Question: I tried to parse some strings from this JSON-site:

I wrote this code with asynctask:
'''
package com.example.nortti.jsonexample;
import android.app.Activity;
import android.app.ProgressDialog;
import android.os.AsyncTask;
import android.os.Bundle;
import android.view.View;
import android.widget.Button;
import android.widget.TextView;
import android.widget.Toast;
import org.json.JSONArray;
import org.json.JSONException;
import org.json.JSONObject;
public class MainActivity extends Activity {
TextView txView;
//URL to get JSON Array
private static String url = "http://localhost:10101/api/stats/1";
//JSON Node Names
private static final String TAG_USER = "";
private static final String TAG_NAME = "PersonName";
private static final String TAG_EMAIL = "Rank";
JSONArray user;
@Override
protected void onCreate(Bundle savedInstanceState) {
super.onCreate(savedInstanceState);
user = null;
new JSONParse().execute();
}
private class JSONParse extends AsyncTask<String, String, JSONObject> {
private ProgressDialog pDialog;
@Override
protected void onPreExecute() {
super.onPreExecute();
txView = (TextView)findViewById(R.id.txView);
pDialog = new ProgressDialog(MainActivity.this);
pDialog.setMessage("Getting Data ...");
pDialog.setIndeterminate(false);
pDialog.setCancelable(true);
pDialog.show();
}
@Override
protected JSONObject doInBackground(String... args) {
JSONParser jParser = new JSONParser();
// Getting JSON from URL
JSONObject json = jParser.getJSONFromUrl(url);
return json;
}
@Override
protected void onPostExecute(JSONObject json) {
pDialog.dismiss();
try {
// Getting JSON Array
user = json.getJSONArray("ArrayOfCommonStatViewModel");
Toast.makeText(getApplication(),user.toString(),Toast.LENGTH_SHORT).show();
JSONObject c = user.getJSONObject(0);
// Storing JSON item in a Variable
String name = c.getString(TAG_NAME);
String email = c.getString(TAG_EMAIL);
//Set JSON Data in TextView
txView.setText(name+" " +email);
} catch (JSONException e) {
e.printStackTrace();
}
}
}
}
'''
And I have another class like:
'''
import android.util.Log;
import org.apache.http.HttpEntity;
import org.apache.http.HttpResponse;
import org.apache.http.client.ClientProtocolException;
import org.apache.http.client.methods.HttpGet;
import org.apache.http.client.methods.HttpPost;
import org.apache.http.impl.client.DefaultHttpClient;
import org.json.JSONException;
import org.json.JSONObject;
import java.io.BufferedReader;
import java.io.IOException;
import java.io.InputStream;
import java.io.InputStreamReader;
import java.io.UnsupportedEncodingException;
public class JSONParser {
static InputStream is = null;
static JSONObject jObj = null;
static String json = "";
// constructor
public JSONParser() {
}
public JSONObject getJSONFromUrl(String url) {
// Making HTTP request
try {
// defaultHttpClient
DefaultHttpClient httpClient = new DefaultHttpClient();
HttpGet httpPost = new HttpGet(url);
HttpResponse httpResponse = httpClient.execute(httpPost);
HttpEntity httpEntity = httpResponse.getEntity();
is = httpEntity.getContent();
} catch (UnsupportedEncodingException e) {
e.printStackTrace();
} catch (ClientProtocolException e) {
e.printStackTrace();
} catch (IOException e) {
e.printStackTrace();
}
try {
BufferedReader reader = new BufferedReader(new InputStreamReader(
is, "iso-8859-1"), 8);
StringBuilder sb = new StringBuilder();
String line = null;
while ((line = reader.readLine()) != null) {
sb.append(line + "n");
}
is.close();
json = sb.toString();
} catch (Exception e) {
Log.e("Buffer Error", "Error converting result " + e.toString());
}
// try parse the string to a JSON object
try {
jObj = new JSONObject(json);
} catch (JSONException e) {
Log.e("JSON Parser", "Error parsing data " + e.toString());
}
// return JSON String
return jObj;
}
}
'''
But it says that I have a 'NullPointerException'
I want to get a JSONArray to get information and put it into a 'ListView'.
UPD: Here is JSON screenshot <URL>
UPD2: full log
'''
12-17 14:17:03.712 20308-20308/com.example.nortti.politrange E/AndroidRuntime: FATAL EXCEPTION: main
Process: com.example.nortti.politrange, PID: 20308
android.os.NetworkOnMainThreadException
at android.os.StrictMode$AndroidBlockGuardPolicy.onNetwork(StrictMode.java:1147)
at java.net.InetAddress.lookupHostByName(InetAddress.java:418)
at java.net.InetAddress.getAllByNameImpl(InetAddress.java:252)
at java.net.InetAddress.getAllByName(InetAddress.java:215)
at org.apache.http.impl.conn.SystemDefaultDnsResolver.resolve(SystemDefaultDnsResolver.java:44)
at org.apache.http.impl.conn.HttpClientConnectionOperator.connect(HttpClientConnectionOperator.java:102)
at org.apache.http.impl.conn.PoolingHttpClientConnectionManager.connect(PoolingHttpClientConnectionManager.java:318)
at org.apache.http.impl.execchain.MainClientExec.establishRoute(MainClientExec.java:373)
at org.apache.http.impl.execchain.MainClientExec.execute(MainClientExec.java:225)
at org.apache.http.impl.execchain.ProtocolExec.execute(ProtocolExec.java:195)
at org.apache.http.impl.execchain.RetryExec.execute(RetryExec.java:86)
at org.apache.http.impl.execchain.RedirectExec.execute(RedirectExec.java:108)
at org.apache.http.impl.client.InternalHttpClient.doExecute(InternalHttpClient.java:178)
at org.apache.http.impl.client.CloseableHttpClient.execute(CloseableHttpClient.java:82)
at org.apache.http.impl.client.CloseableHttpClient.execute(CloseableHttpClient.java:106)
at com.example.nortti.politrange.utils.WebApiAdapter.select(WebApiAdapter.java:33)
at com.example.nortti.politrange.intefaces.impls.PersonCatalog.populateData(PersonCatalog.java:37)
at com.example.nortti.politrange.views.GeneralFragment.listData(GeneralFragment.java:65)
at com.example.nortti.politrange.views.GeneralFragment.onClick(GeneralFragment.java:88)
at android.view.View.performClick(View.java:4756)
at android.view.View$PerformClick.run(View.java:19761)
at android.os.Handler.handleCallback(Handler.java:739)
at android.os.Handler.dispatchMessage(Handler.java:95)
at android.os.Looper.loop(Looper.java:135)
at android.app.ActivityThread.main(ActivityThread.java:5253)
at java.lang.reflect.Method.invoke(Native Method)
at java.lang.reflect.Method.invoke(Method.java:372)
at com.android.internal.os.ZygoteInit$MethodAndArgsCaller.run(ZygoteInit.java:900)
at com.android.internal.os.ZygoteInit.main(ZygoteInit.java:695)
'''
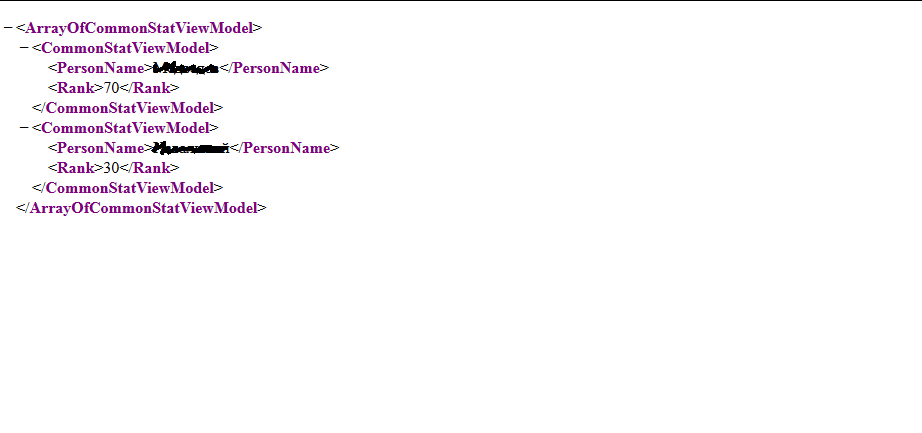
Answer: You are getting .
Put below code on :
'''
StrictMode.ThreadPolicy policy = new StrictMode.ThreadPolicy.Builder().permitAll().build();
StrictMode.setThreadPolicy(policy);
'''
Hope this will help you.